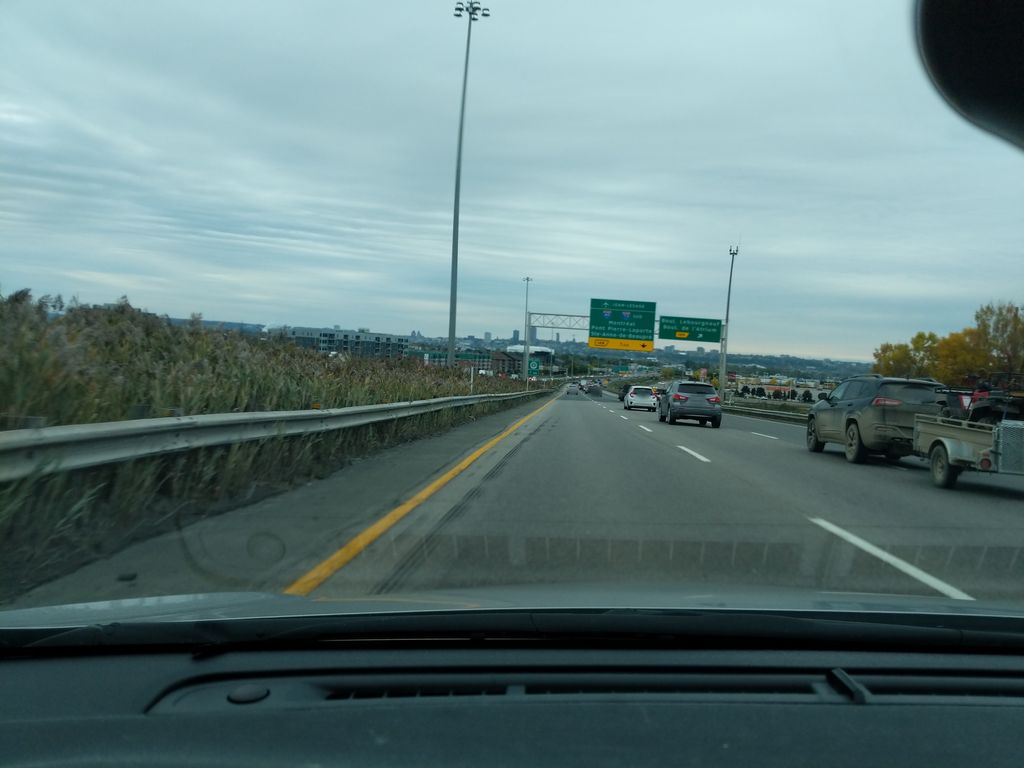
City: quebec_city